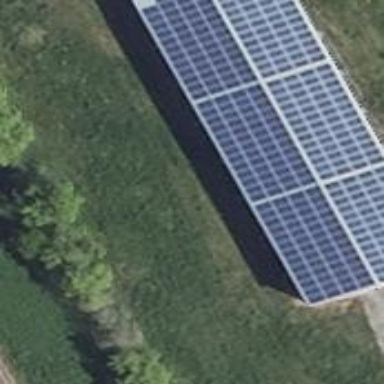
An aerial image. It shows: Building equipped with small solar photovoltaic panel for generating electricity.